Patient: sex F, age 58
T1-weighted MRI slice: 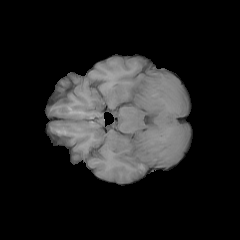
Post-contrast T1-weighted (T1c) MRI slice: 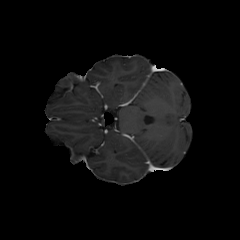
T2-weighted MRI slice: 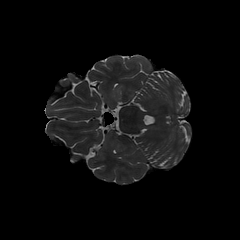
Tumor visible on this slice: no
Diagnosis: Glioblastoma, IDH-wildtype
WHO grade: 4